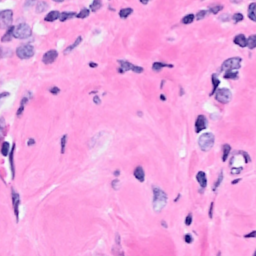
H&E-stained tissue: Breast